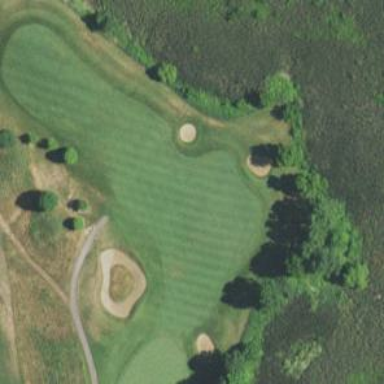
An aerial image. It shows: View of golf hole.